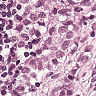
Metastatic tissue present: yes